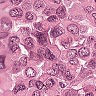
Metastatic tissue present: yes